Chest X-ray:
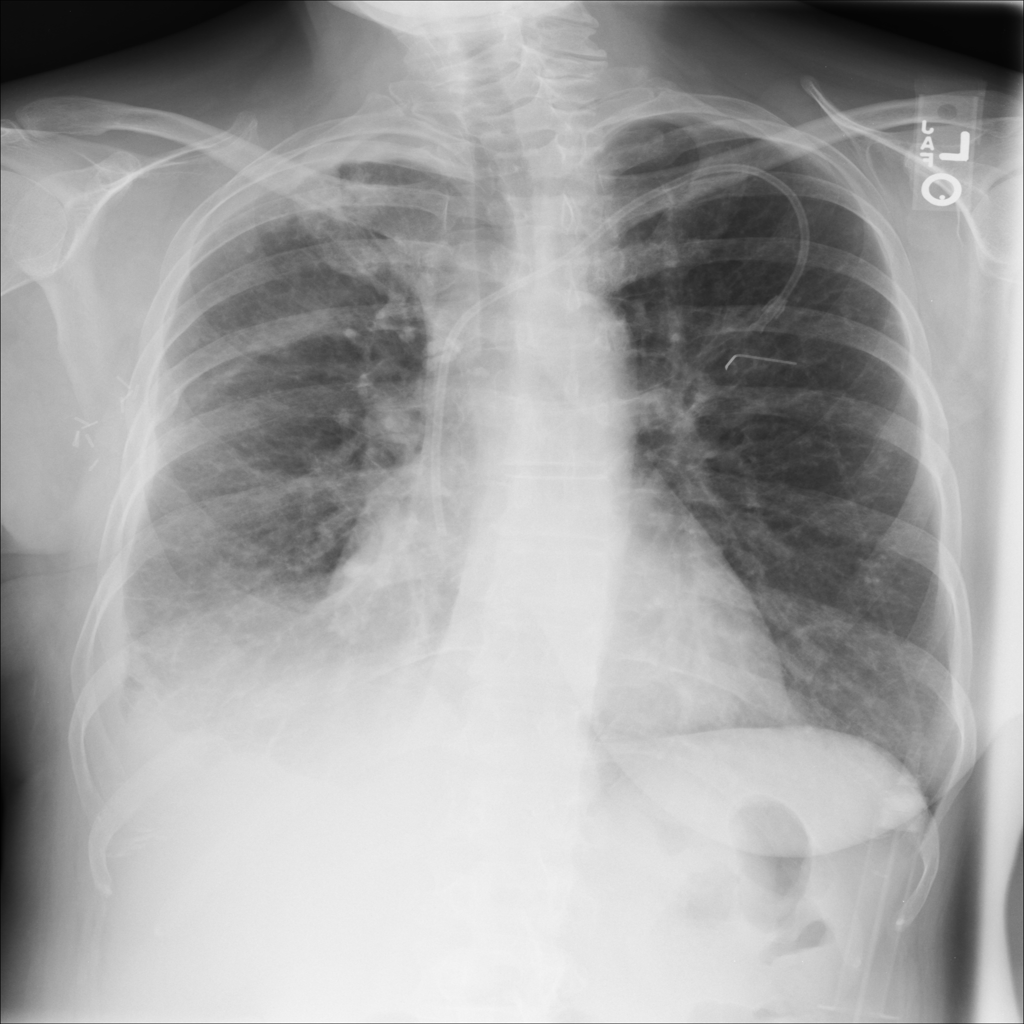
Findings: Fracture, Consolidation, Effusion
No abnormal finding: no